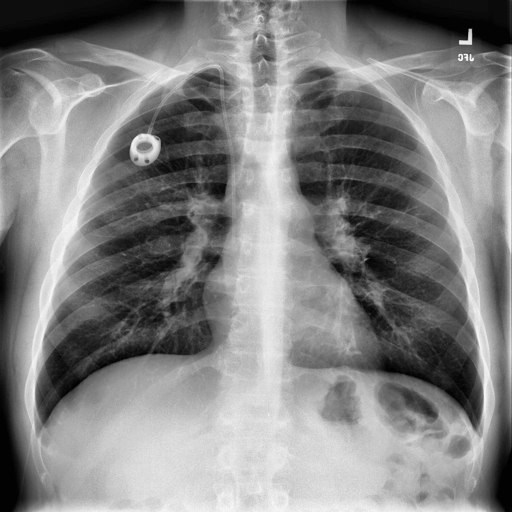
Finding: NORMAL